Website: macys
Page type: delivery-shipping
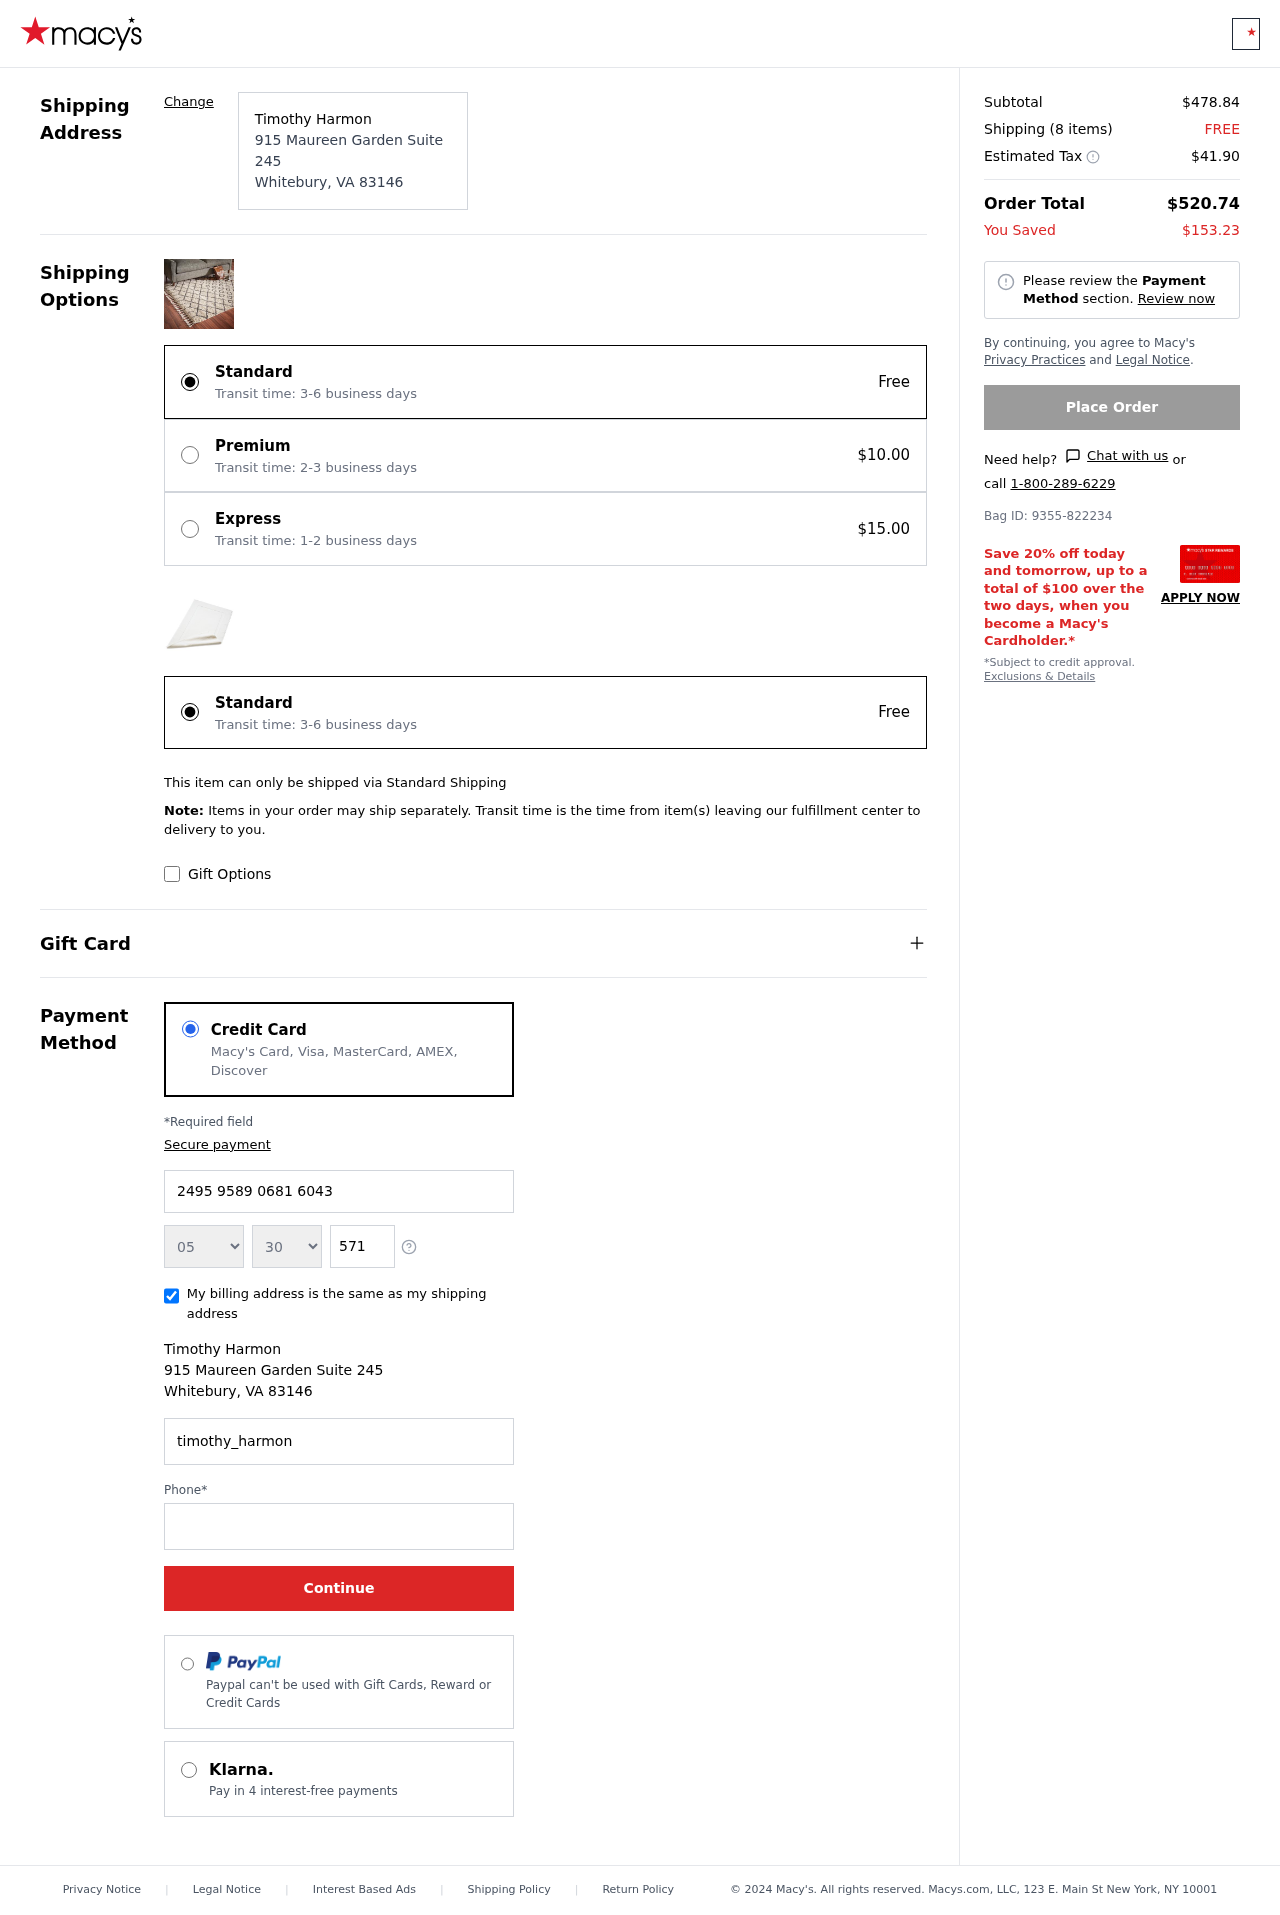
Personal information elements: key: PII_CARD_EXPIRY_MONTH
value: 05
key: PII_CARD_EXPIRY_YEAR
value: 30
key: PII_CITY
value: Whitebury
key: PII_CITY_STATE_ZIP
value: Whitebury, VA 83146
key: PII_FULLNAME
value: Timothy Harmon
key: PII_POSTCODE
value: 83146
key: PII_STATE_ABBR
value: VA
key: PII_STREET
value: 915 Maureen Garden Suite 245
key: PII_CARD_NUMBER
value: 2495 9589 0681 6043
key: PII_CARD_CVV
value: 571
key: PII_EMAIL
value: timothy_harmon@hotmail.com
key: PII_PHONE
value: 4742889484
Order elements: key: ORDER_SUBTOTAL
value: $478.84
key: ORDER_NUM_ITEMS
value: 8
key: ORDER_SHIPPING_COST
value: FREE
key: ORDER_TAX
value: $41.90
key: ORDER_TOTAL
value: $520.74
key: ORDER_SAVINGS
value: $153.23
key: ORDER_BAG_ID
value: Bag ID: 9355-822234